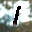
Label: 1